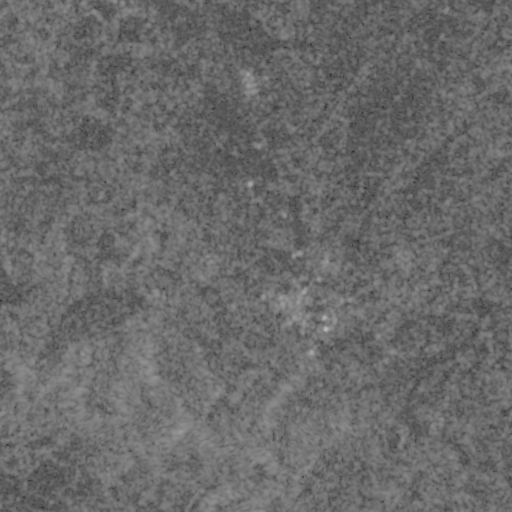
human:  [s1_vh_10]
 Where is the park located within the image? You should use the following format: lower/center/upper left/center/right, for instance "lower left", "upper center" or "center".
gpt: The park is located in the lower right of the image.
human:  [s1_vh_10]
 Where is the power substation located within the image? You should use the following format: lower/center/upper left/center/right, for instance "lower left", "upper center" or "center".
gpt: The power substation is located in the upper center of the image.
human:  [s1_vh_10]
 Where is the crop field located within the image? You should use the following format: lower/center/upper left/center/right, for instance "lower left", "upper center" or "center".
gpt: There is no crop field in the image.

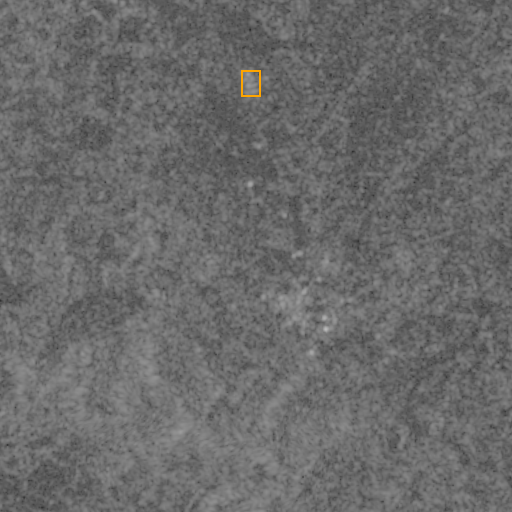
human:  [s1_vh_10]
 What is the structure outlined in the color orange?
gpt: The structure outlined in orange is a power substation.
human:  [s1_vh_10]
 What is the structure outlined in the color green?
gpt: There is no green outline.